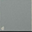
Piece: xx